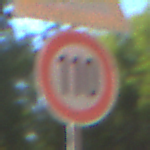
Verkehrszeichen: Geschwindigkeit110
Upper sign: DoppelkurveRechts
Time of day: MorningAfternoon
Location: Outdoor (Suburban)
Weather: PartlyCloudy
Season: NotSpecified
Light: Natural